Question: I'm trying to split the value from the 'model_interested' column so that from the whole data only model display
'''
SELECT SUBSTRING(model_interested, 20, CHARINDEX('model', model_interested)) AS model_interested
FROM cust
'''

From the image in 'model_interested' column I wish to only display
'''
"model":"A180"
"model":"A200 AMG FL"
'''
I have tried splitting by number of characters but I don't think it's the right way.
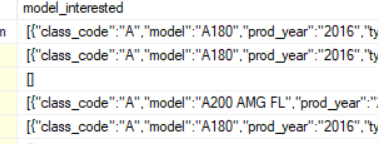
Answer: You can use the following solution using <URL>:
'''
SELECT SUBSTRING(model_interested, CHARINDEX('"model":"', model_interested) + LEN('"model":"'), CHARINDEX('"', model_interested, CHARINDEX('"model":"', model_interested) + LEN('"model":"')) - (CHARINDEX('"model":"', model_interested) + LEN('"model":"')))
FROM table_name
'''
To get the whole property (with property name and value) you can use the following solution:
'''
SELECT SUBSTRING(model_interested, CHARINDEX('"model":"', model_interested), CHARINDEX('"', model_interested, CHARINDEX('"model":"', model_interested) + LEN('"model":"')) - CHARINDEX('"model":"', model_interested) + 1)
FROM table_name
'''
You can also use <URL> to get the expected value, but you have to change the data to a valid JSON value:
'''
SELECT JSON_VALUE(REPLACE(REPLACE(model_interested, '{[', '[{'), ']}', '}]'), '$[0].model')
FROM table_name
'''
<URL>